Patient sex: M
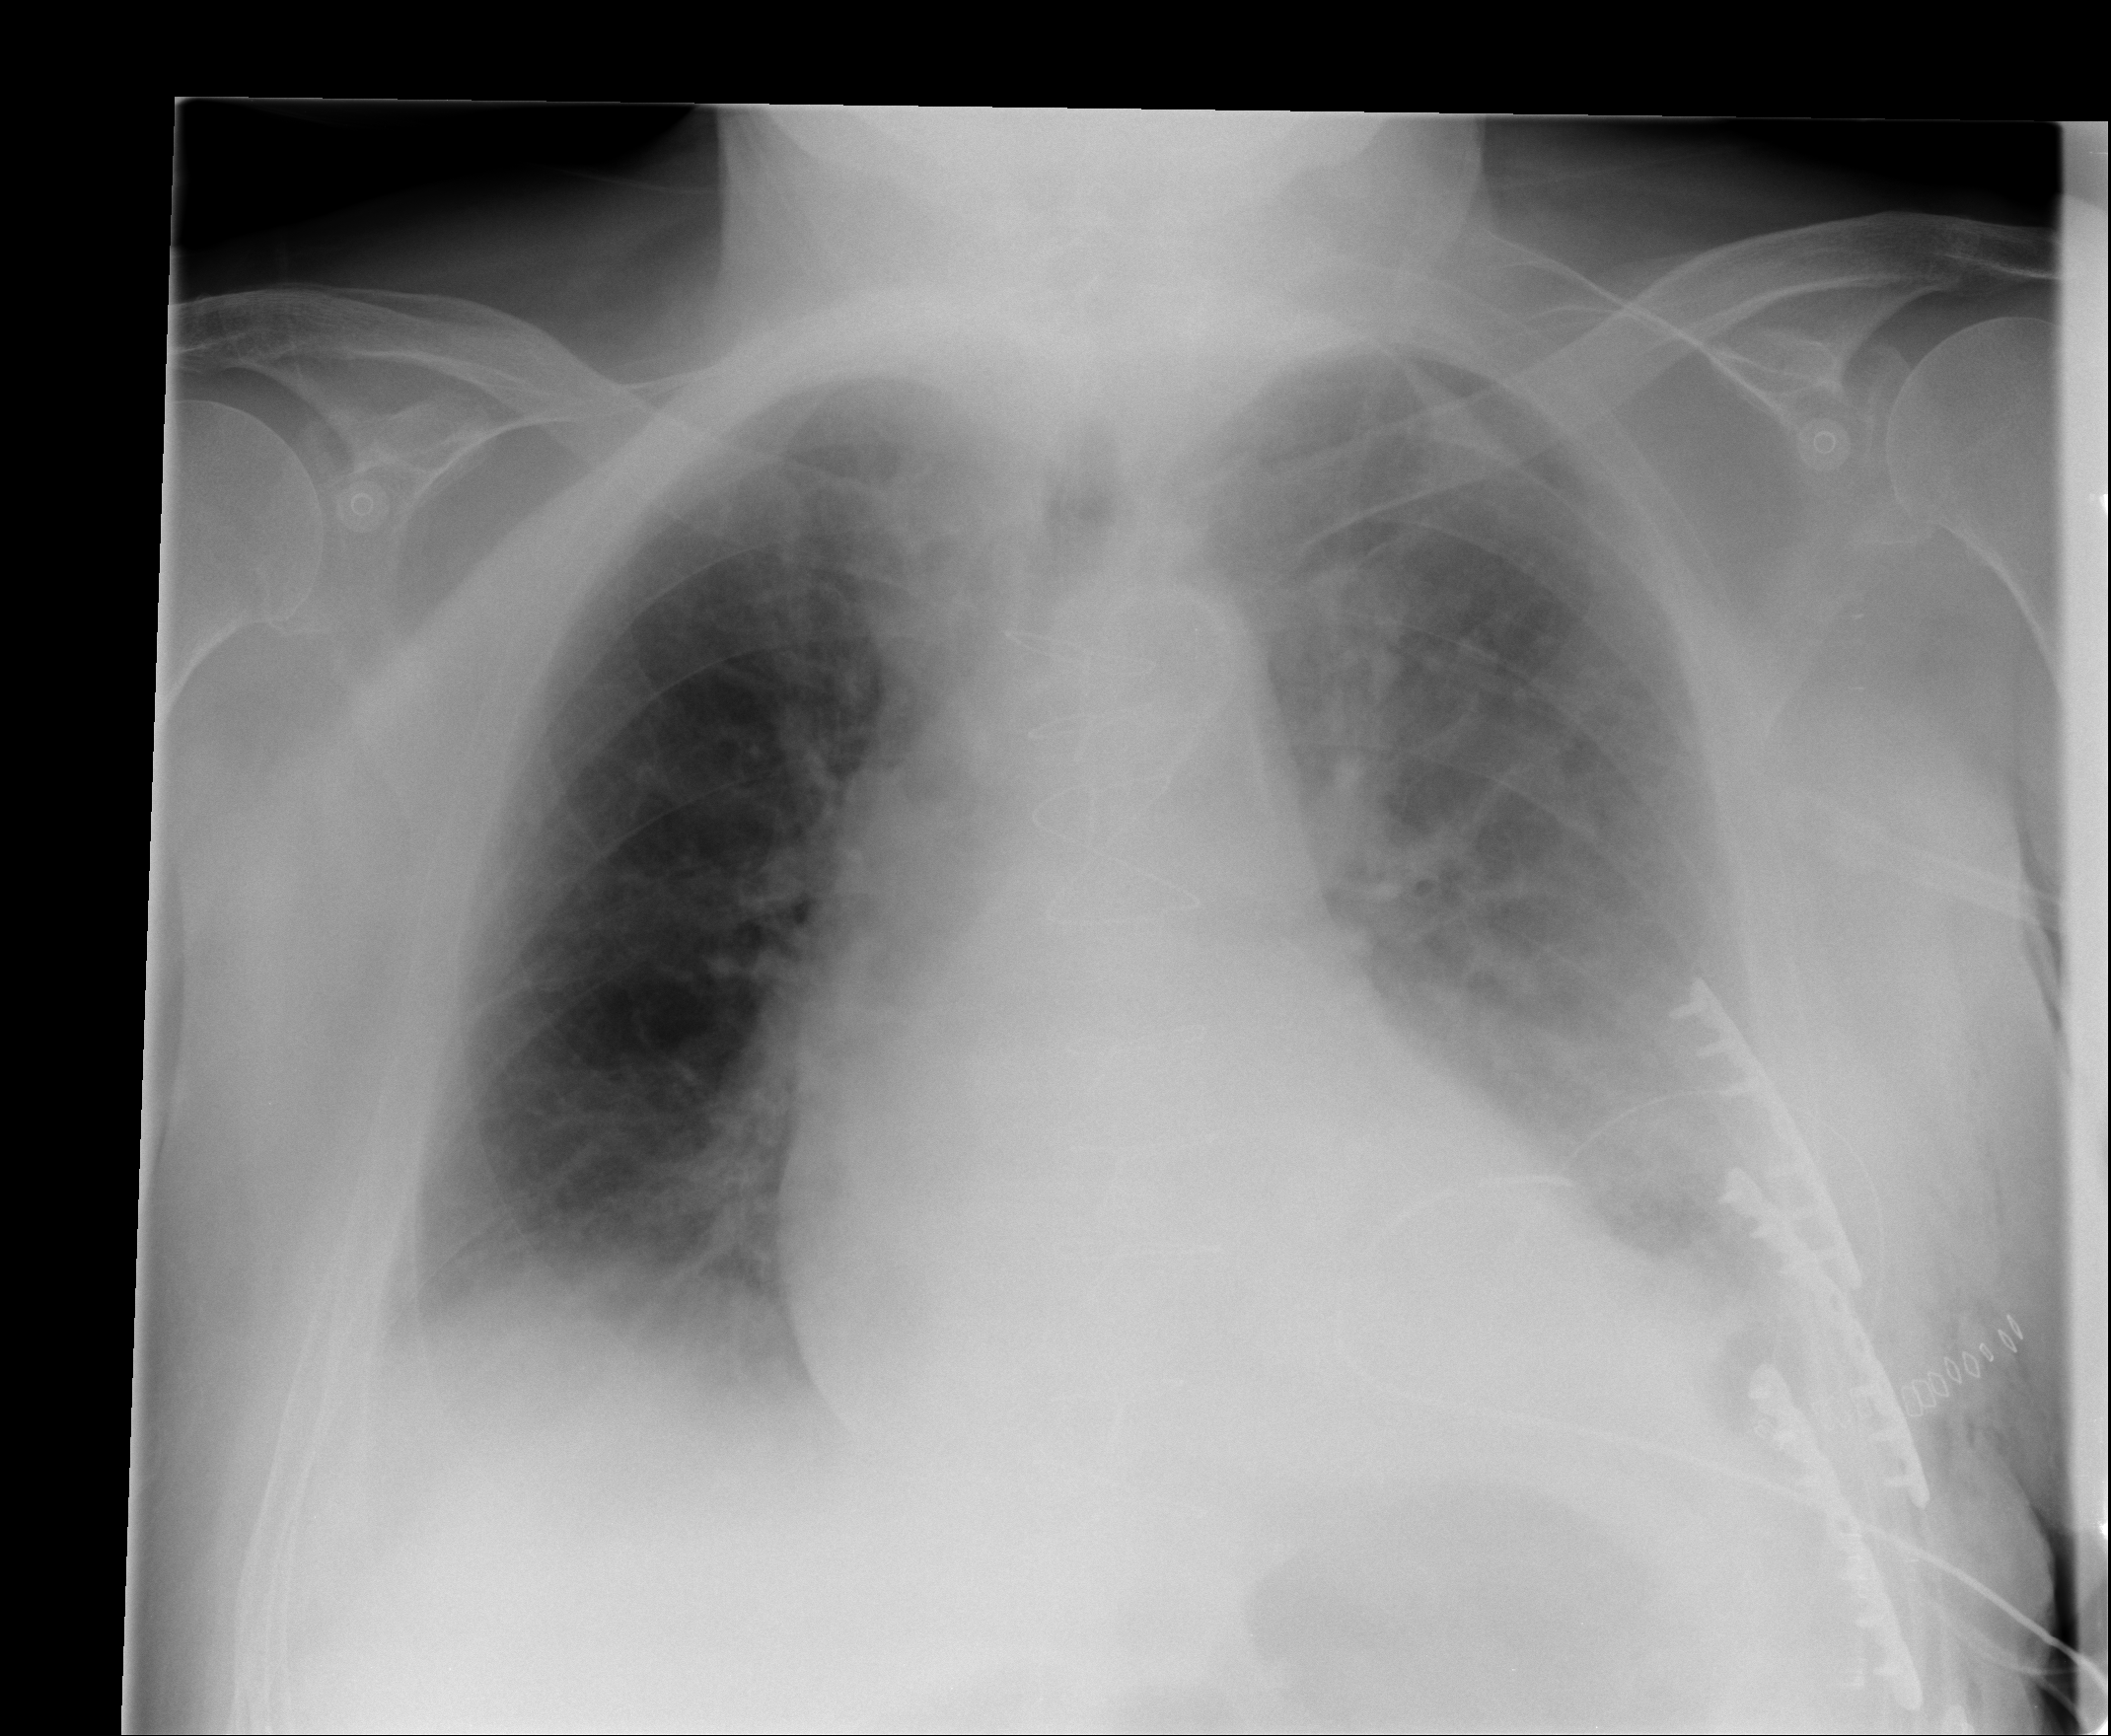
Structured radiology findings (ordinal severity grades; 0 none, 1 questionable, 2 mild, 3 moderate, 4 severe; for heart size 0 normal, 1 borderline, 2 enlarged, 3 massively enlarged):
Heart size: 2
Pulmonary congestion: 0
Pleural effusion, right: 2
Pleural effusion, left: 2
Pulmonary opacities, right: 0
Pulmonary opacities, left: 0
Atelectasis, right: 0
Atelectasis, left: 0